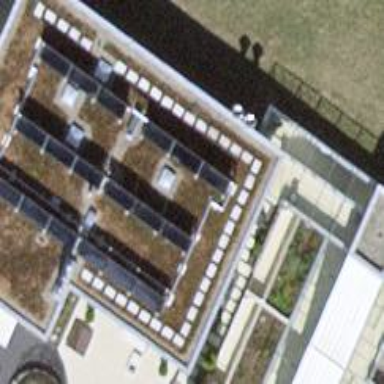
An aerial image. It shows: Solar-powered generator with solar thermal collector.